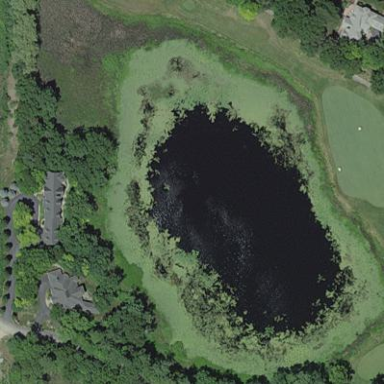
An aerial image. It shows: Rough area on grassy golf course.